Question: I need to know how you could make a form where you can select a record, do some calculations based on that record and display the results (preferably on the same page).
To make it as simple as possible let's say I want to select a record from the User model and show his capitalized email.
So the structure would be:
'''
class CapitalizedController < ApplicationController
before_action :authenticate_user!
def users
@users = User.all
end
end
'''
'''
<%= form_tag('/capitalized/users') do %>
<div class="controls">
<%= select_tag :email, options_from_collection_for_select(@users, "id", "email"), :class => 'text_field' %>
</div>
<div class="form-actions">
<%= submit_tag nil, :class => 'btn btn-primary' %>
</div>
<% end %>
'''
And it's being displayed like this:

So, until here it shows me a list of the user's emails sorted alphabetically and I can hit the send button ("Enviar") and it works perfect (I have no errors so far), but it only load the page again, what should I do to show the capitalized email?
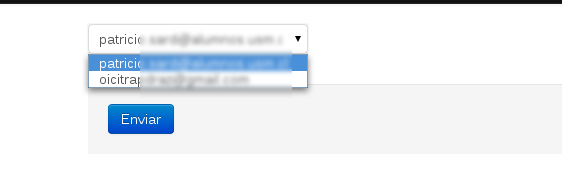
Answer: Well, in the end the only thing I had to do was this:
'''
class CapitalizedController < ApplicationController
before_action :authenticate_user!
def users
@users = User.all
if params[:user]
@result = User.all.find(params[:user])
@result = @result.email.capitalize!
else
@result = nil
end
end
end
'''
'''
<%= form_tag('/capitalized/users', :method => "post", id: "capitalize-form") do %>
<div class="controls">
<%= select_tag :user, options_from_collection_for_select(User.all, "id", "email", params[:user]), :class => 'text_field' %>
</div>
<div class="form-actions">
<%= submit_tag 'Capitalize email', :class => 'btn btn-primary' %>
</div>
<% end %>
<% if @result %>
<p><%= @result %></p>
<% end %>
'''
And it's being displayed like this: